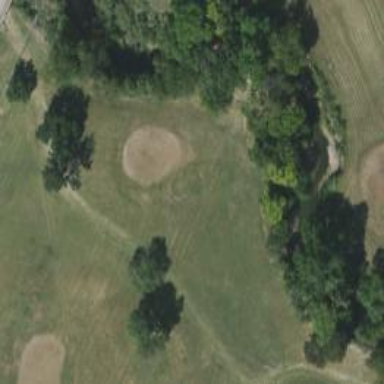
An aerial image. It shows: View of golf hole.